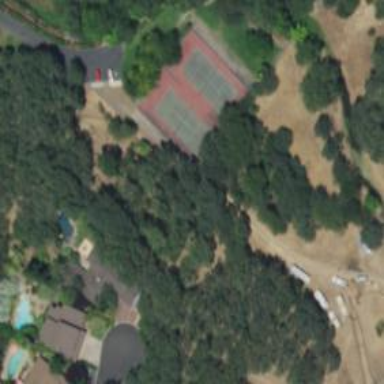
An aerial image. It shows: Paved tennis court.